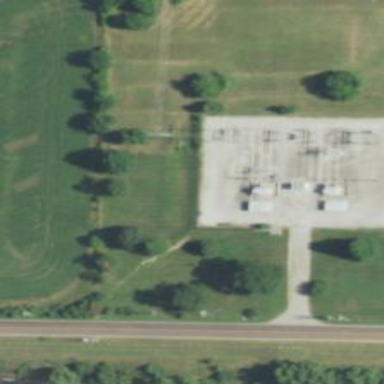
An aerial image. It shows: Distribution substation surrounded by fence.